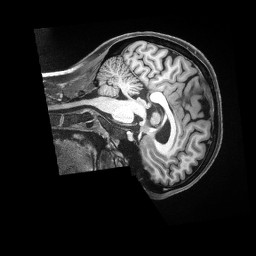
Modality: T1w
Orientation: sagittal
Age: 33
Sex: female
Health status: ill
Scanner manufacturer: siemens
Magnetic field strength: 3 T
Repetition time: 2.5 s
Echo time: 0.00181 s